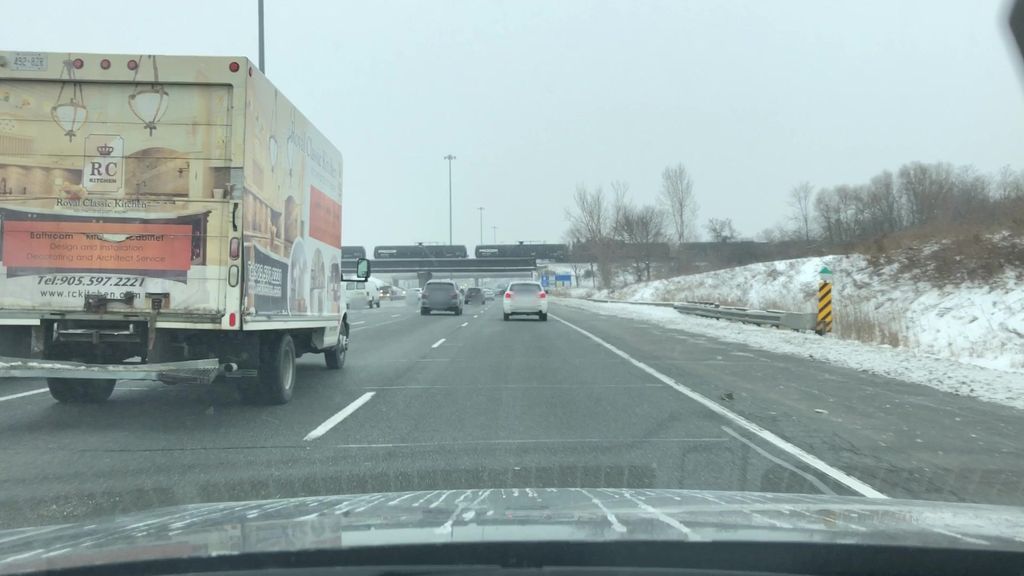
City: toronto